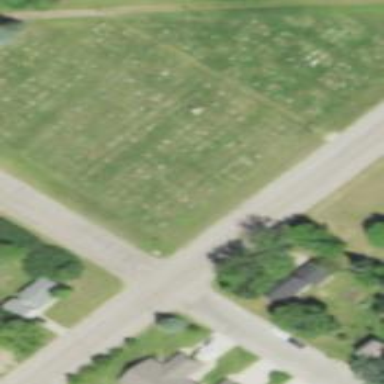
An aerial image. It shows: Cemetery.